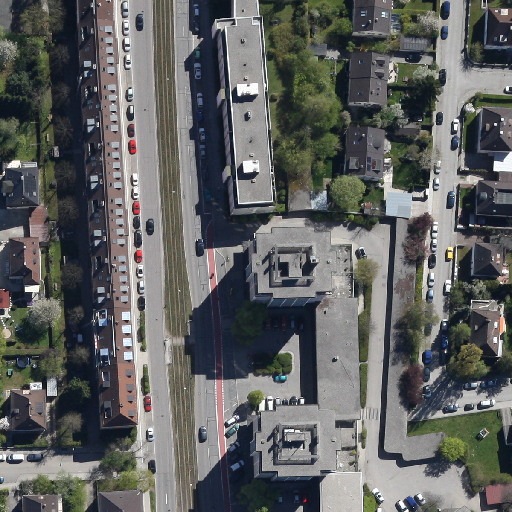
Referring expression: car driving on the road